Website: ulta-beauty
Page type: payment
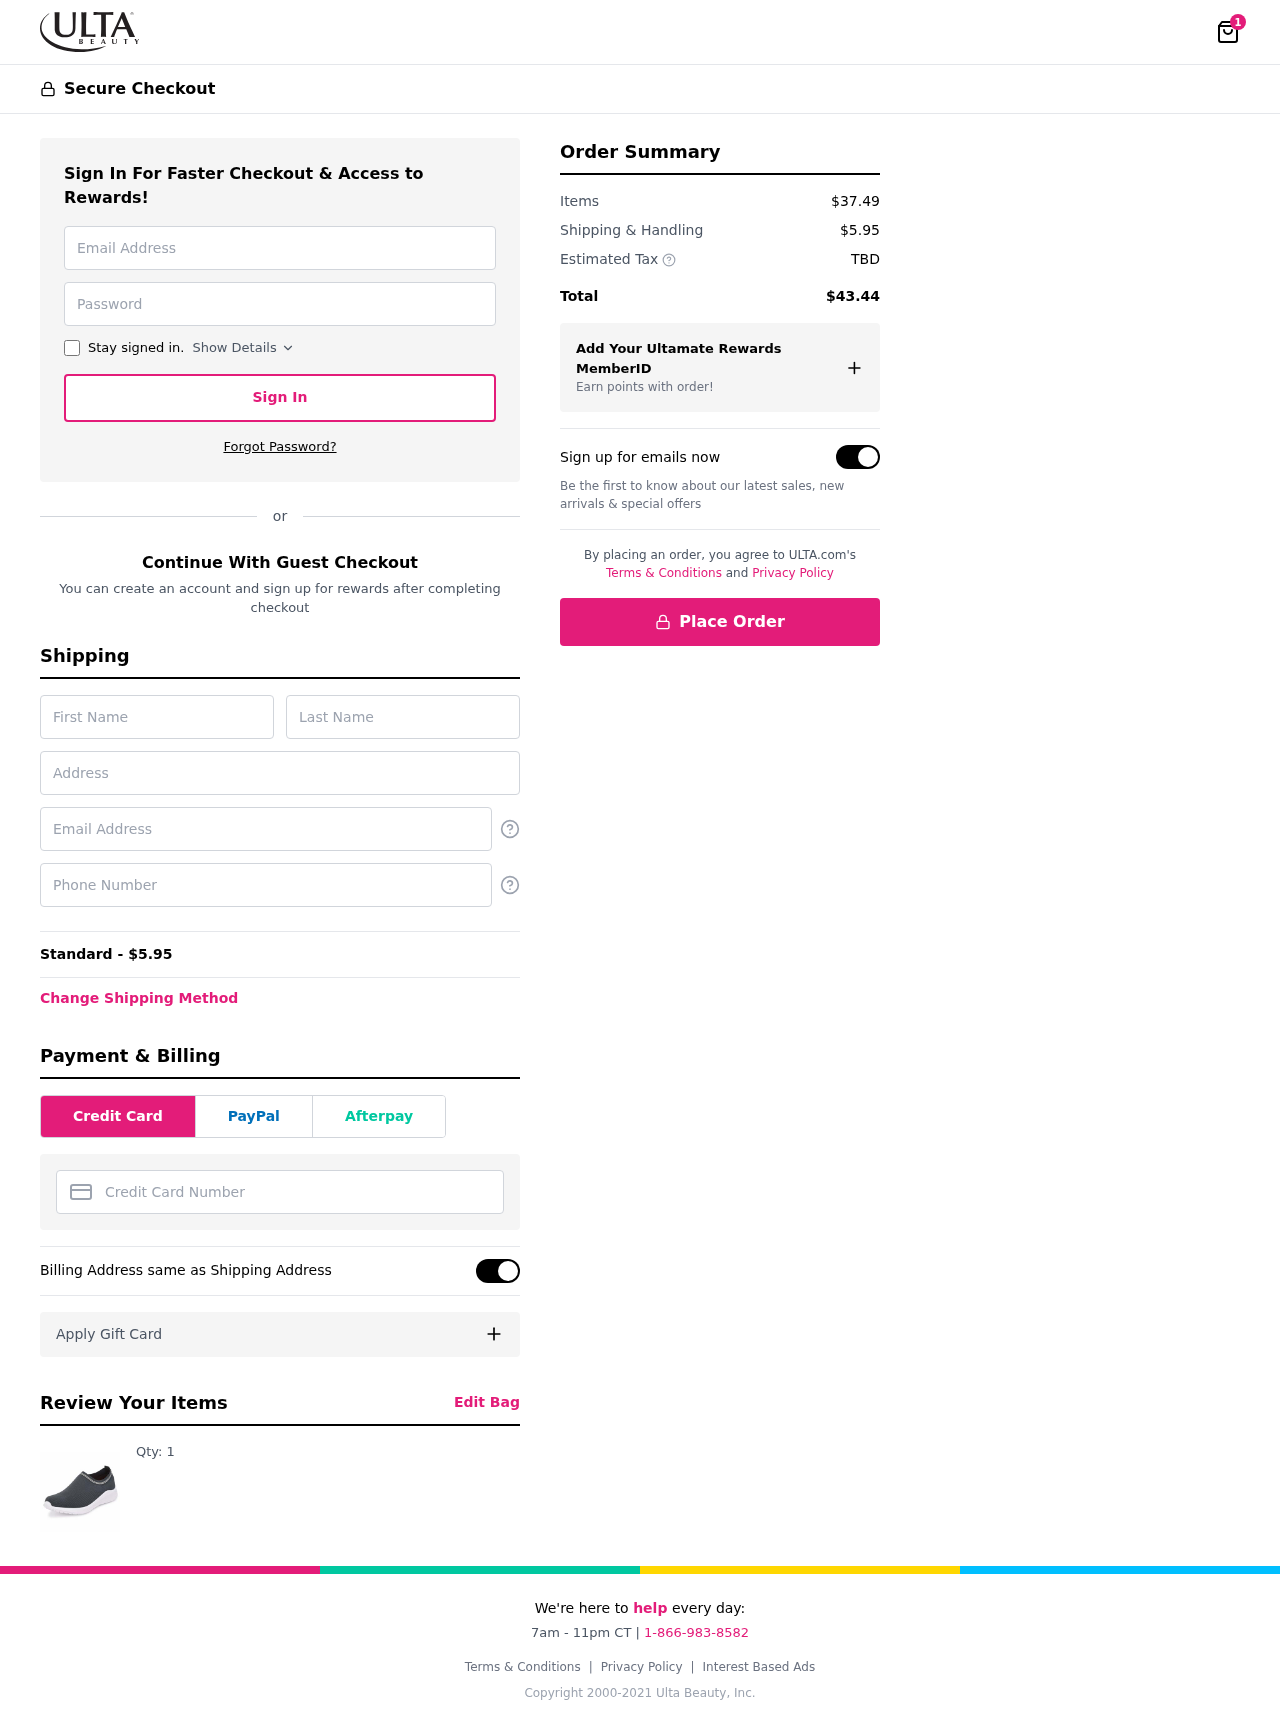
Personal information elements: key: PII_CARD_NUMBER
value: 4683 2382 0686 9838
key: PII_EMAIL
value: dawn_johnson@yahoo.com
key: PII_FIRSTNAME
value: Dawn
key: PII_LASTNAME
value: Johnson
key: PII_PHONE
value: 9457606203
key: PII_STREET
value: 261 Williams Summit
Product elements: key: PRODUCT1_QUANTITY
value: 1
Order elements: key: ORDER_NUM_ITEMS
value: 1
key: ORDER_SHIPPING_COST
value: $5.95
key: ORDER_SHIPPING_COST
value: Standard - $5.95
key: ORDER_SUBTOTAL
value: $37.49
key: ORDER_TAX
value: TBD
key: ORDER_TOTAL
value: $43.44